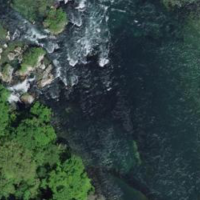
EUNIS habitat code: 15
Species observed at this site:
Allium schoenoprasum
Cinclus cinclus
Euphorbia cyparissias
Campanula rotundifolia
Salmo trutta